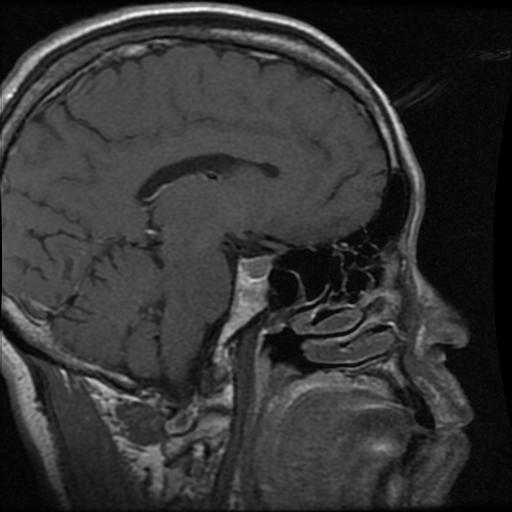
Label: pituitary